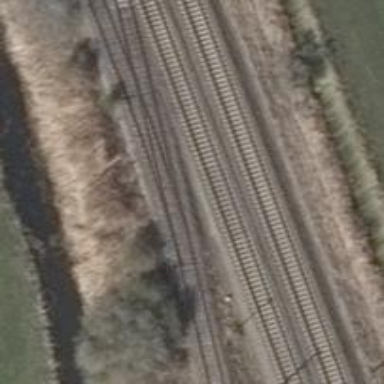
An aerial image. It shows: Railway spur junction.